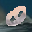
Label: 0